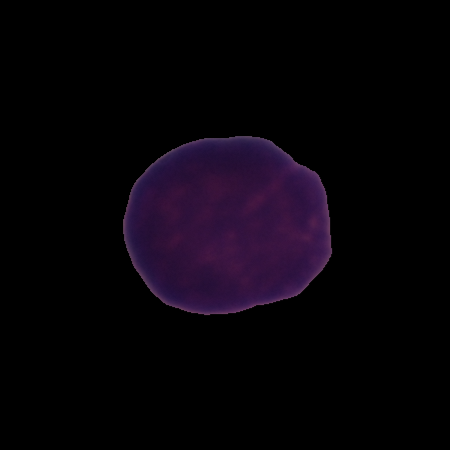
Label: healthy